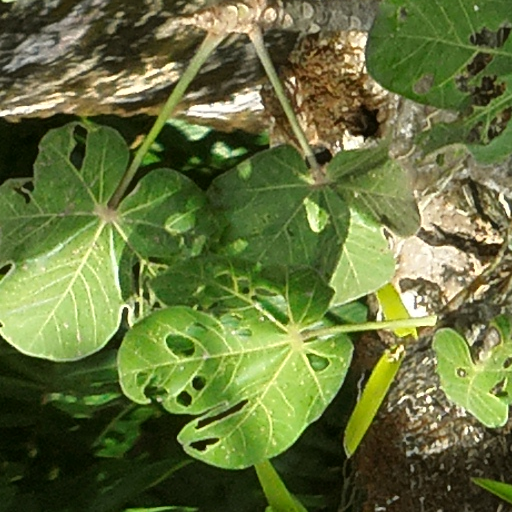
Species: Sterculia apetala
GBIF accepted scientific name: Sterculia apetala
Crown area (m\u00b2): 397.116